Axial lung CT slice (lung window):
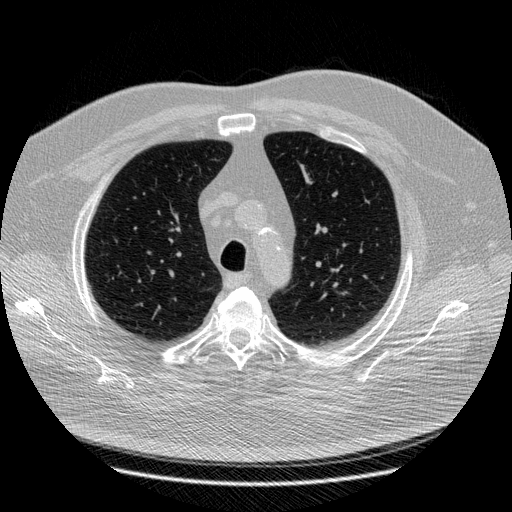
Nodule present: no